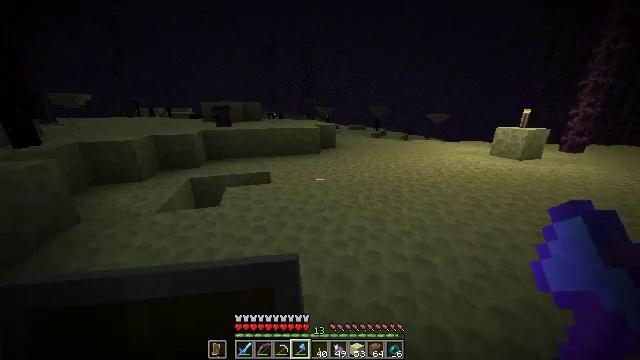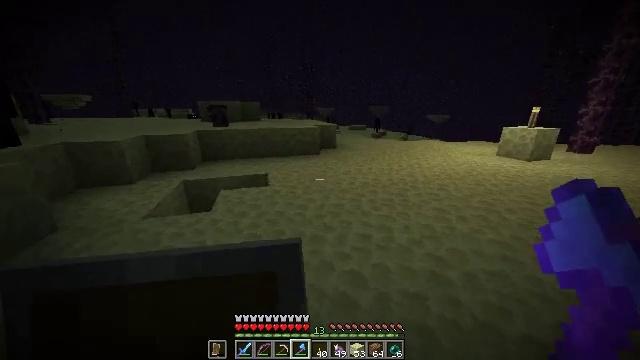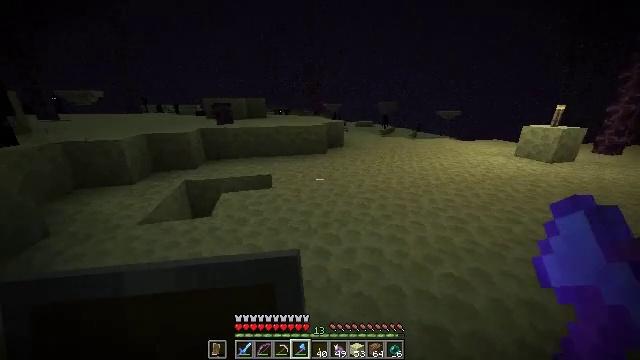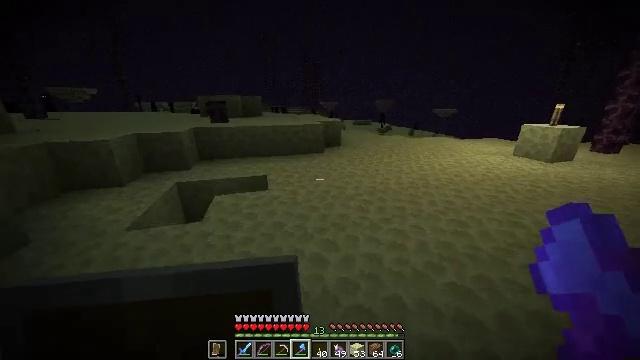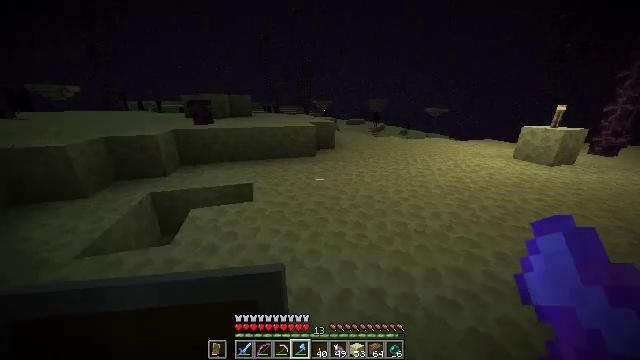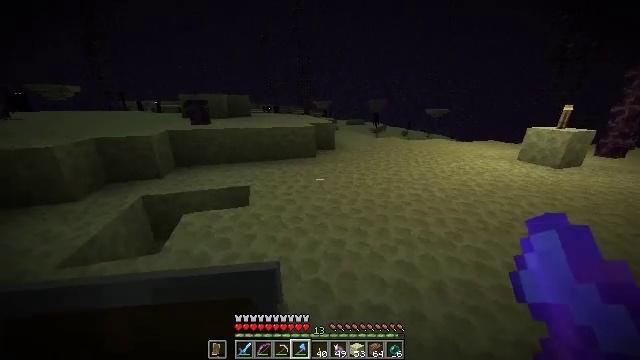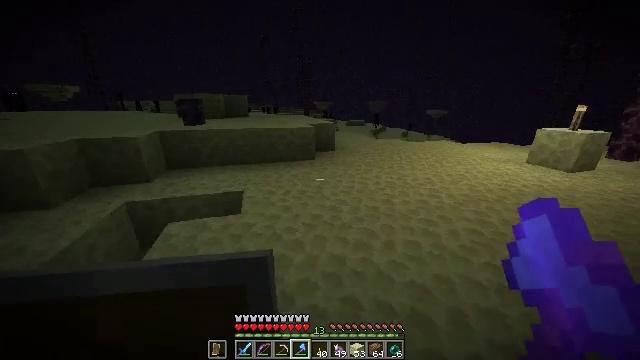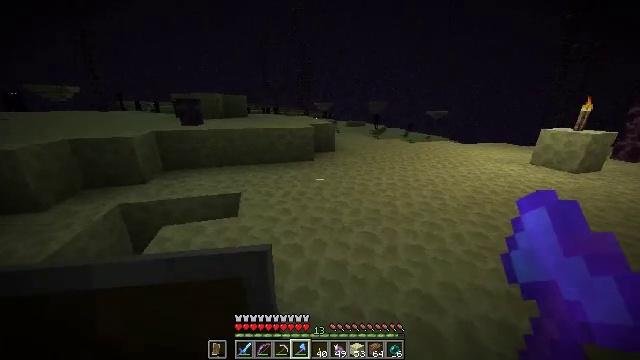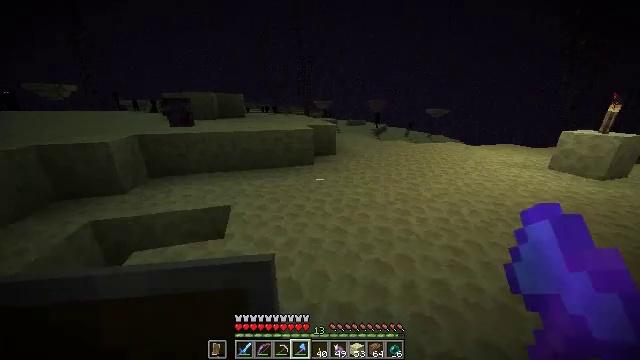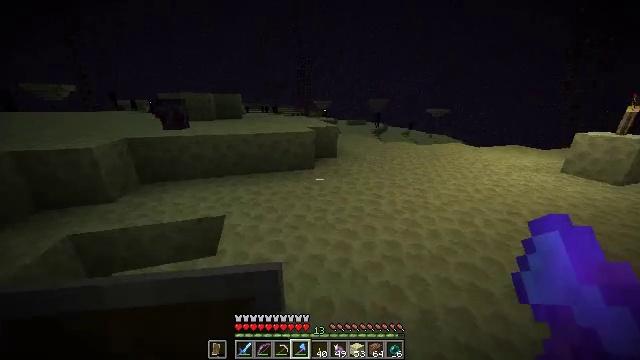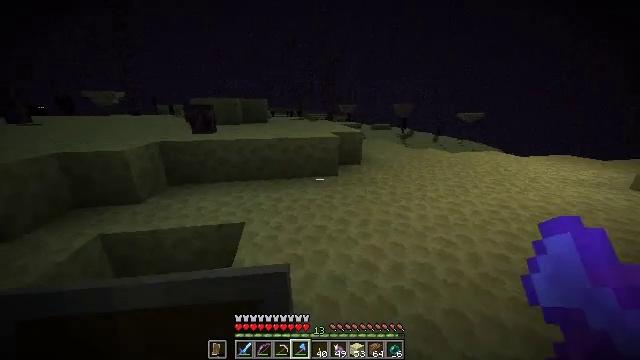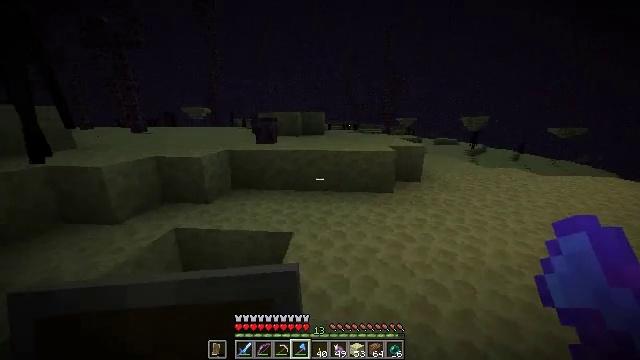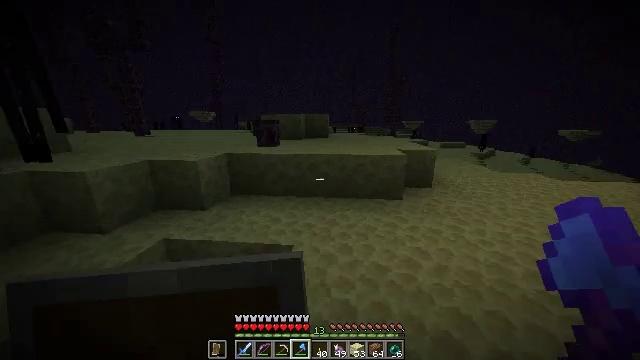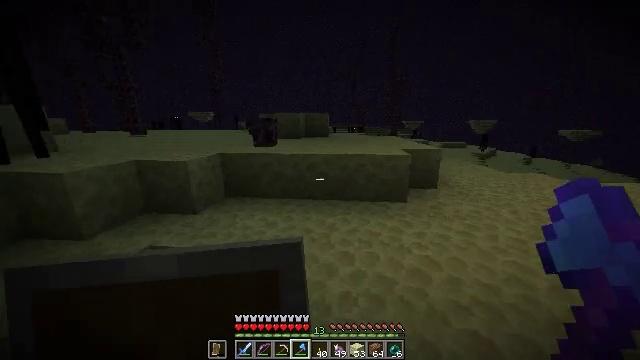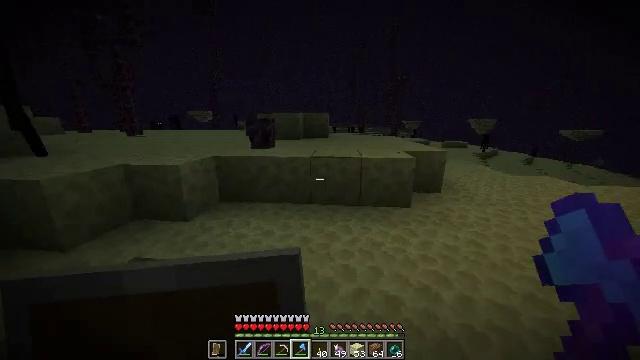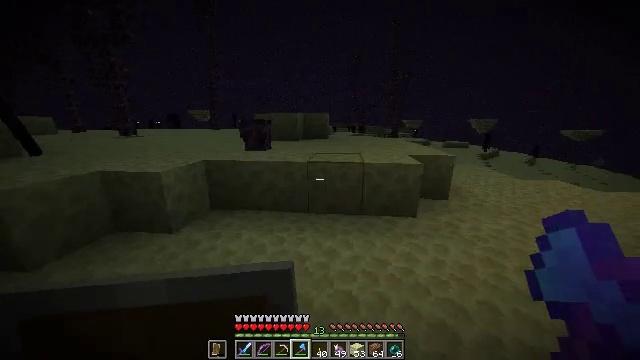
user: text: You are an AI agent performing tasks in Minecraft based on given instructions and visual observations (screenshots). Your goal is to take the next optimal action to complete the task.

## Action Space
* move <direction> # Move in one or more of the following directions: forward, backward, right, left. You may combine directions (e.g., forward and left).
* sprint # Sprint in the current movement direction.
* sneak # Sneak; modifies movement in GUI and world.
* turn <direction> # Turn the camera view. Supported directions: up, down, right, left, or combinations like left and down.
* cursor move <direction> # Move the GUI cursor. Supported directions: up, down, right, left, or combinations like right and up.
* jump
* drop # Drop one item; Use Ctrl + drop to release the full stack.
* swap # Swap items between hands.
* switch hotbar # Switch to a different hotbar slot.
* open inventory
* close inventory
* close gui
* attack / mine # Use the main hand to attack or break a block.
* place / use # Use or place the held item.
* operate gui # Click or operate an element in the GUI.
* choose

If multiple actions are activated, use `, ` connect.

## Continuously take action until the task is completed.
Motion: motion action
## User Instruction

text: Mine the end stone in the End dimension.
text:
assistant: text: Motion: move forward, sprint
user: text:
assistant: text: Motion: move forward, sprint, turn left
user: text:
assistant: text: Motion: move forward, sprint
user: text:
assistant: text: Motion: move forward, turn right
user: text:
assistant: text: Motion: move forward
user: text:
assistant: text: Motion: move forward
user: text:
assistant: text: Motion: move forward
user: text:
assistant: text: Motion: move forward
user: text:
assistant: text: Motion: move forward
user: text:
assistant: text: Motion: move forward, turn left and up
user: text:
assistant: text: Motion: move forward, turn left and up
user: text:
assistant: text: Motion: move forward, turn left
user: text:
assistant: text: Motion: move forward
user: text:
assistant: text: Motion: move forward
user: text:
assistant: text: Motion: move forward
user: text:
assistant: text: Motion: move forward, turn left and down
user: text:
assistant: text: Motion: move forward, turn left
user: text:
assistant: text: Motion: move forward, turn left
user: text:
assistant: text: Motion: move forward
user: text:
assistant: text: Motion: move forward
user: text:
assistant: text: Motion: move forward, turn right
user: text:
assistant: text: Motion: move forward, turn right
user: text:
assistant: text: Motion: move forward, turn right, jump
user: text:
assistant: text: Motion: move forward, turn right, jump
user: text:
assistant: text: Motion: move forward, turn right, jump
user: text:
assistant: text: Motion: move forward, turn right
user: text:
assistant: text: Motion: move forward
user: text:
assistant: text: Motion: move forward
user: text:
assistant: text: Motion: move forward
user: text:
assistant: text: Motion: move forward